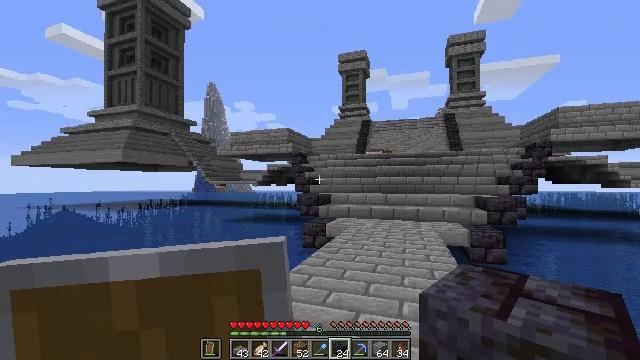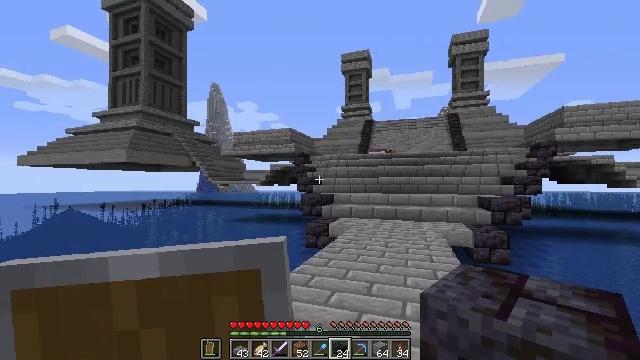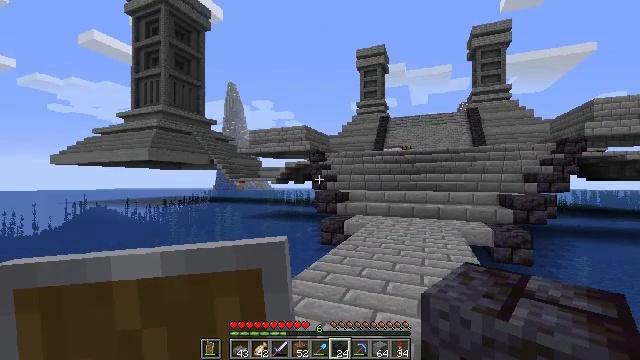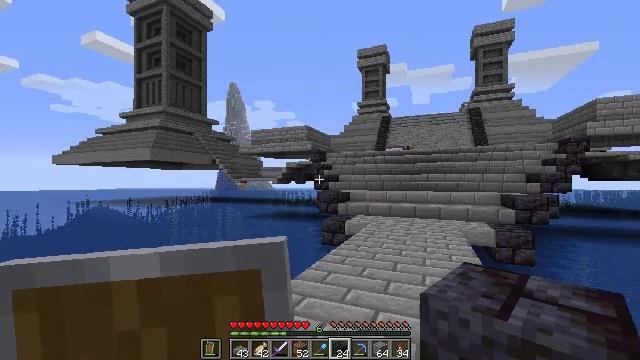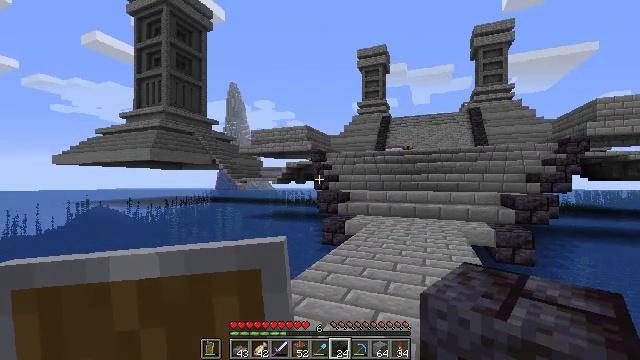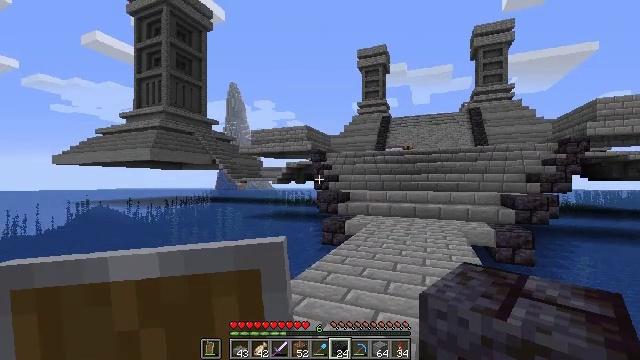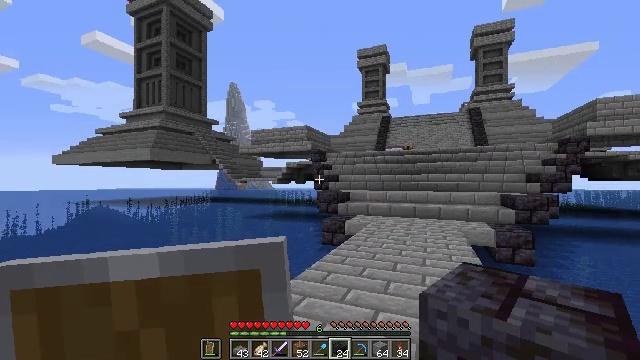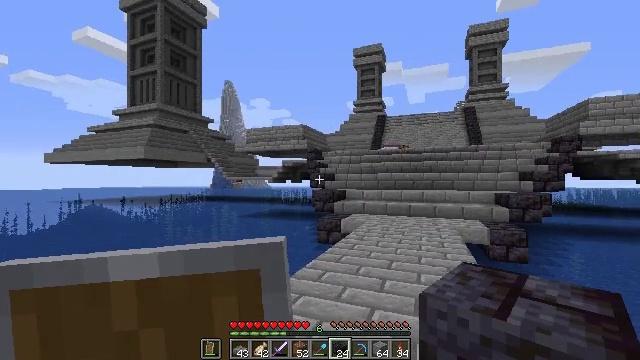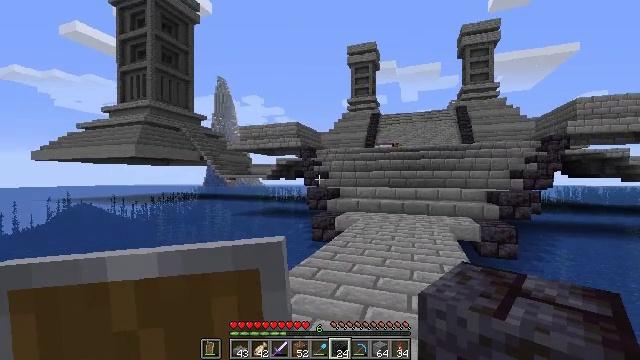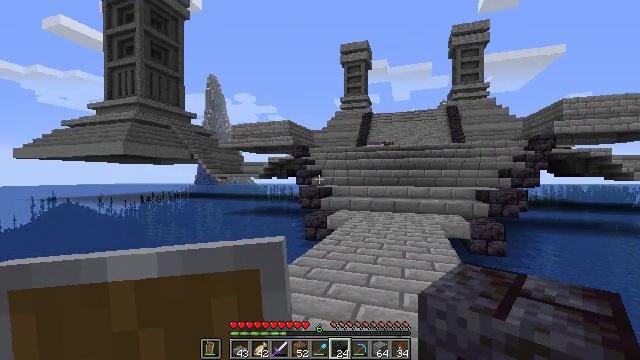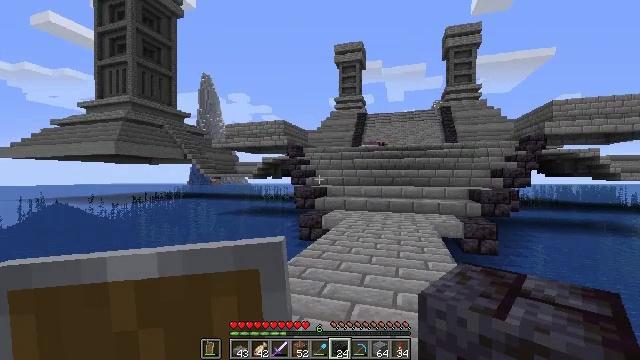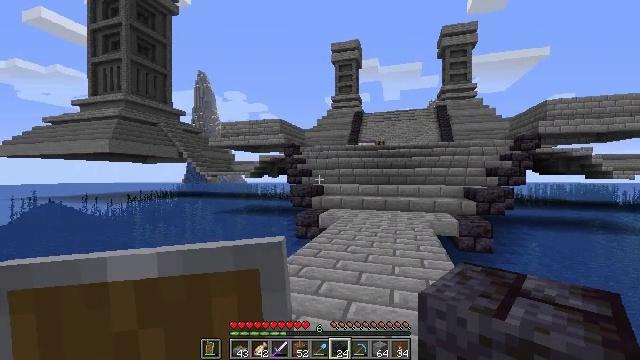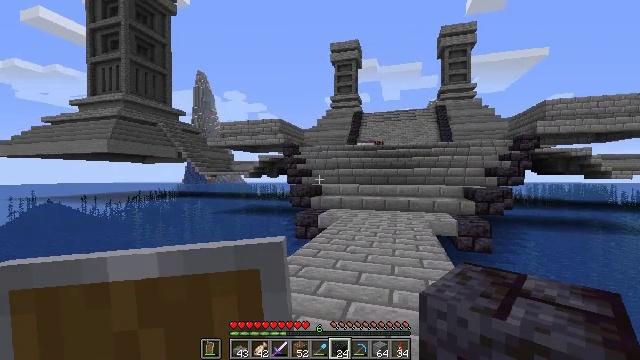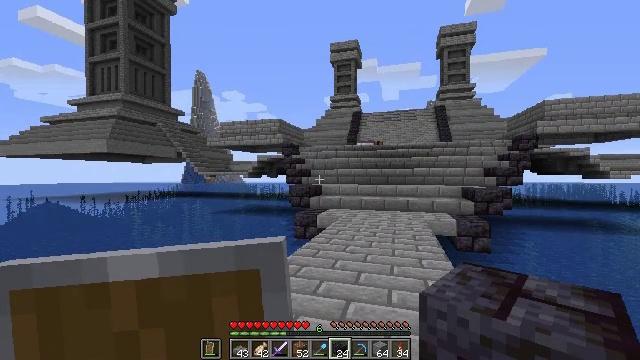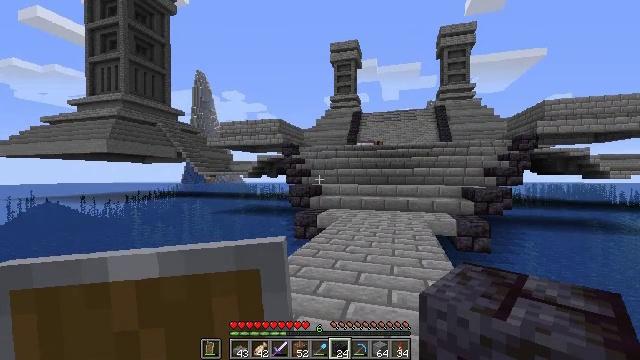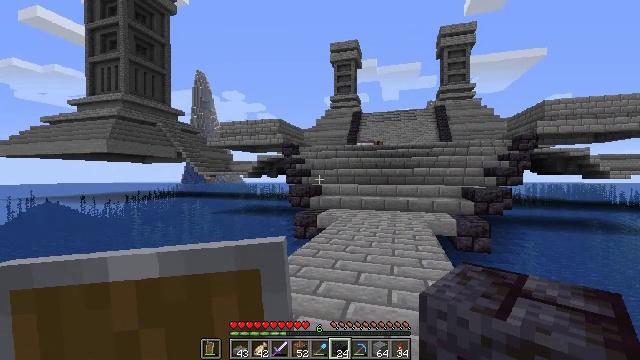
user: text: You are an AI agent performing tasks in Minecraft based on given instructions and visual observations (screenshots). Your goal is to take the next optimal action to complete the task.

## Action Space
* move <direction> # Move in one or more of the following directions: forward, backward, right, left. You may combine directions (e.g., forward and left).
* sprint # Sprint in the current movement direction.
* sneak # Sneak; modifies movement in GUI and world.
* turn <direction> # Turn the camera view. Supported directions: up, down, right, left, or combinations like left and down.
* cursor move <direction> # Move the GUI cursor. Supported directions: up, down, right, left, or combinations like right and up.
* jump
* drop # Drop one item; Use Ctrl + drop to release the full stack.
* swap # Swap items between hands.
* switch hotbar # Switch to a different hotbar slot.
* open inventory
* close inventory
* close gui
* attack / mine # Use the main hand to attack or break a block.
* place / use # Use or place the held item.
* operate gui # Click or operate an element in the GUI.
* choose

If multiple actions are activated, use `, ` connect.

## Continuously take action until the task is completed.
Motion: motion action
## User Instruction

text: Get a stone slab by crafting it.
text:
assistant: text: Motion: no_op
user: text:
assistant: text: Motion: turn left
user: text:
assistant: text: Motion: no_op
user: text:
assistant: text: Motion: no_op
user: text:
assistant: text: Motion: no_op
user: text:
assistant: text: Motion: no_op
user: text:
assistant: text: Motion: no_op
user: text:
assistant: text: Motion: turn right
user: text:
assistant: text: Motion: turn right
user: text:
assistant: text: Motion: turn right
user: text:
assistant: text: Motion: no_op
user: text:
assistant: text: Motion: no_op
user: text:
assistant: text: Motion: no_op
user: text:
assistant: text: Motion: no_op
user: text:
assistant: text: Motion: no_op
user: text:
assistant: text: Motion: no_op
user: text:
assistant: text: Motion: no_op
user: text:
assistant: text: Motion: no_op
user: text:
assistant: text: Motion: no_op
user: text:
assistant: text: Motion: no_op
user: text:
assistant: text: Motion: no_op
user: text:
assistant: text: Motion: no_op
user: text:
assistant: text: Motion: no_op
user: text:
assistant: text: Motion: no_op
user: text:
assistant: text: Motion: no_op
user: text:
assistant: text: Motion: no_op
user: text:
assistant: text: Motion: no_op
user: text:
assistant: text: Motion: no_op
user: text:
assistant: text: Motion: no_op
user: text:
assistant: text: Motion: no_op